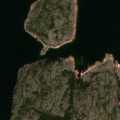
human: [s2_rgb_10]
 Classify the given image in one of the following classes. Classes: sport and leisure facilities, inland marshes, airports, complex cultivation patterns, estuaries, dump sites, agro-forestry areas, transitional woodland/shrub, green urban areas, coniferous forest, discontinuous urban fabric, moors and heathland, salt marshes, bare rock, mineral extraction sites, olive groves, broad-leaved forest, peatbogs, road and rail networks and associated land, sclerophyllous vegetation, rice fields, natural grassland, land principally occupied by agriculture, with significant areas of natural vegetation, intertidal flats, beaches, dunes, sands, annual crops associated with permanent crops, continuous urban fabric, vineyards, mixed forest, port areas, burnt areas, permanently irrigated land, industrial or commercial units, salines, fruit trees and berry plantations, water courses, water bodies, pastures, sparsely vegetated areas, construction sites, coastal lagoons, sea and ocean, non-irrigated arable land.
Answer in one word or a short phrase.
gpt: transitional woodland/shrub, bare rock, sea and ocean